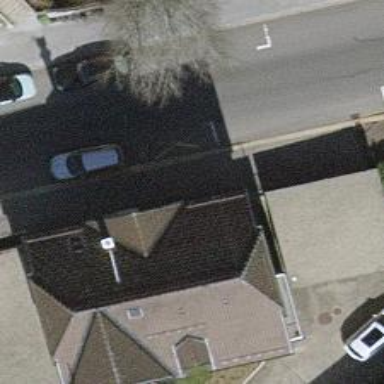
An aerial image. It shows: Residential building with half-hipped roof shape.